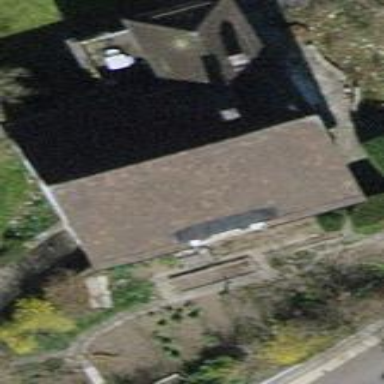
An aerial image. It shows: Detached building with gabled tile roof.